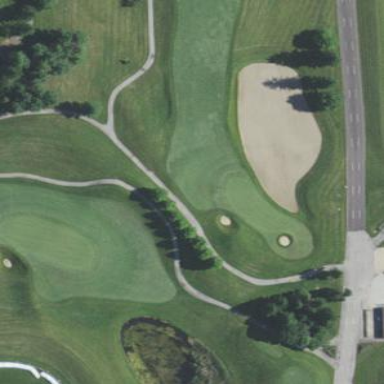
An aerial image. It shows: Grassy area designated as golf fairway.